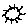
Label: sun